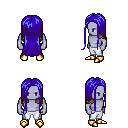
a pixel art fantasy rpg character, male body template, dark elf, purple skin, leather shoulder armor, white pants, blue extra-long hairstyle, gold boots, four views (front, back, left, right), 2x2 character sprite sheet, small pixel art, hard edges, no anti-aliasing